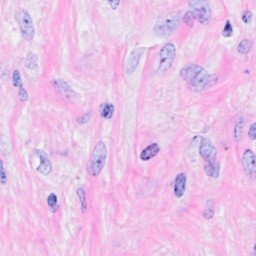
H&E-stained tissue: Breast